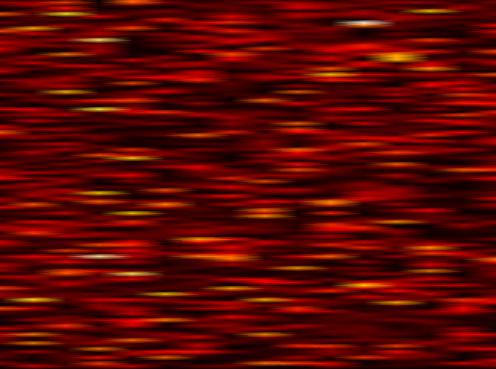
Label: OFDM